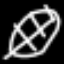
Label: leaf